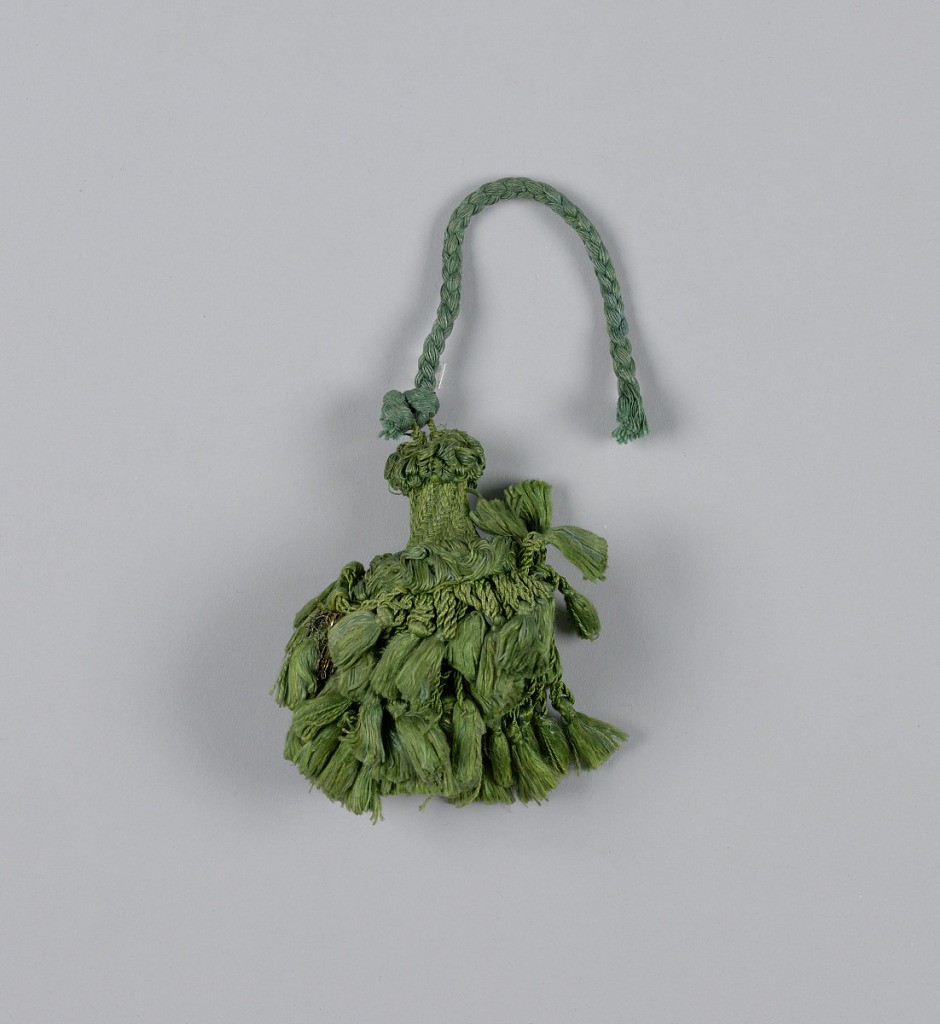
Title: Tassel
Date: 18th century
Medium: silk, metal thread, wooden core
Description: Skirt of green silk threads in two lengths, twisted and looped and each supporting a tassel ornamented with gilt thread. Head, cylindrical and broadening toward the base, is wrapped in green silk thread. Collars, at top and bottom, are green silk loops. Cord of braided green silk threads.